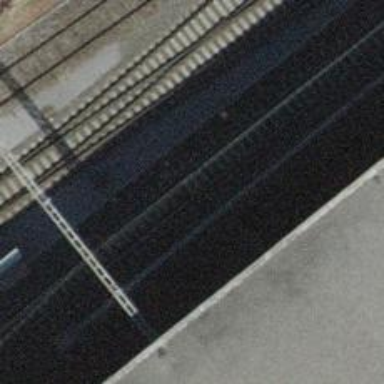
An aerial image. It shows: Railway switch.